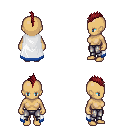
a pixel art fantasy rpg character, female body template, human, tanned skin, white trimmed cape, metal pants, brunette mohawk hairstyle, four views (front, back, left, right), 2x2 character sprite sheet, small pixel art, hard edges, no anti-aliasing